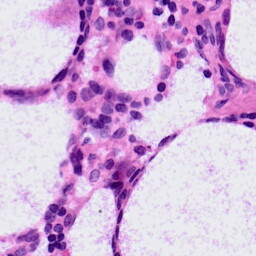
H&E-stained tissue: LymphNode